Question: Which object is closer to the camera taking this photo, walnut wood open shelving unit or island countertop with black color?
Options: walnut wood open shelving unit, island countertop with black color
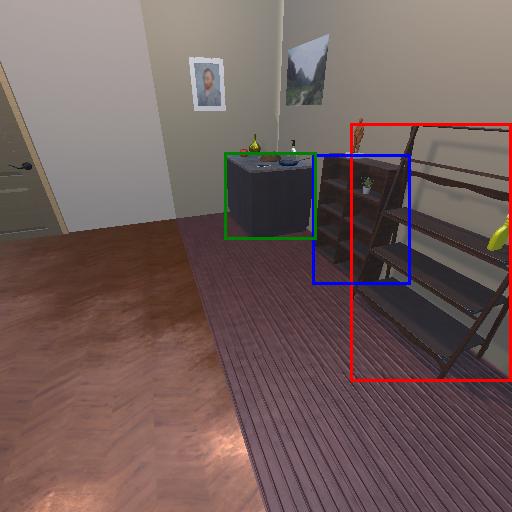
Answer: walnut wood open shelving unit